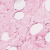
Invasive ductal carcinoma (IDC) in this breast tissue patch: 0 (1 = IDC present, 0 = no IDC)